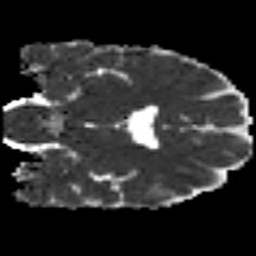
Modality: MD
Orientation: coronal
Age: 25
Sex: male
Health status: healthy
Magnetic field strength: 3 T
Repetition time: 8.4 s
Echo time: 0.0926 s